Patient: sex M, age 57
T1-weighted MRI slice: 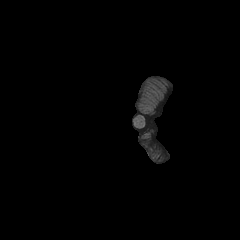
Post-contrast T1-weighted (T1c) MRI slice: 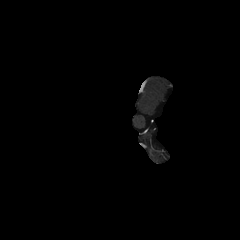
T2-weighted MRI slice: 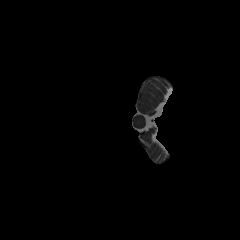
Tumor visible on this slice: no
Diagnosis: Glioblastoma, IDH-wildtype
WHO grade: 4